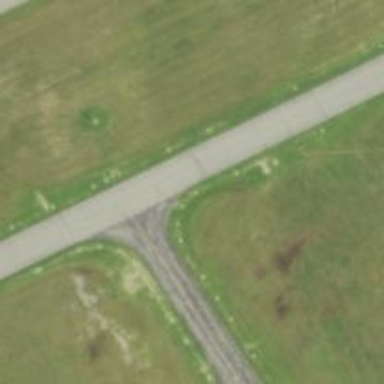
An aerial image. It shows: Asphalt taxiway at the airport.